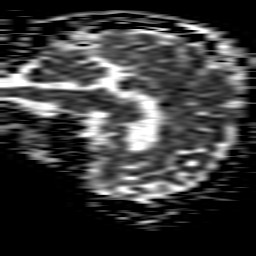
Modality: ADC
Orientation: sagittal
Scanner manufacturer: philips
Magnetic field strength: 1.5 T
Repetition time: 3.686 s
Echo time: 0.09411 s